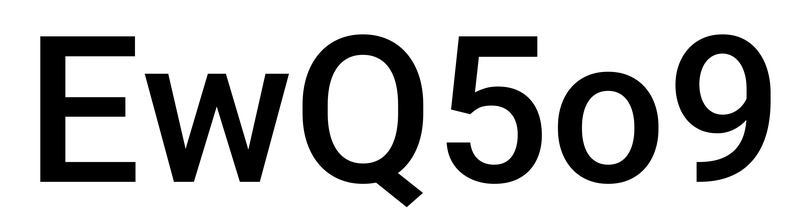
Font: Roboto_Medium